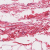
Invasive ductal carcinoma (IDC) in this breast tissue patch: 0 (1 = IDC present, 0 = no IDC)